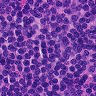
Metastatic tissue present: no